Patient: sex M, age 69
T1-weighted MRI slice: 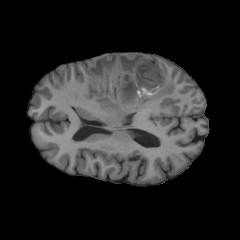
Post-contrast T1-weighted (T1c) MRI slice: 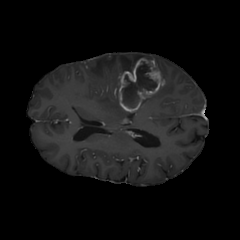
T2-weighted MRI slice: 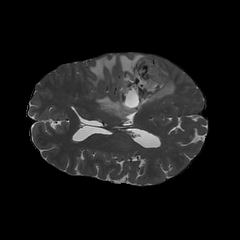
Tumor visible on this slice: yes
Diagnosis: Glioblastoma, IDH-wildtype
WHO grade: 4